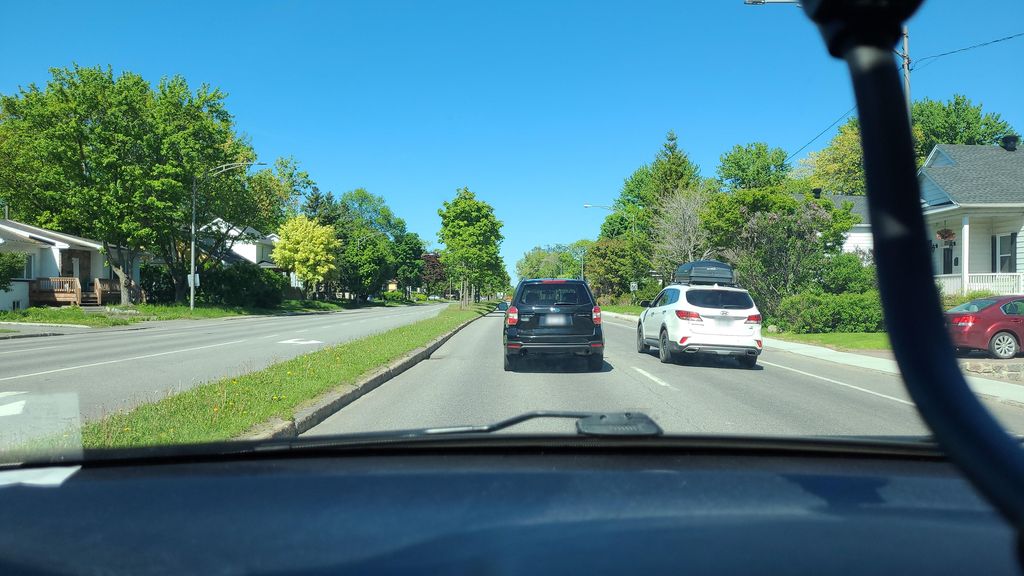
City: quebec_city